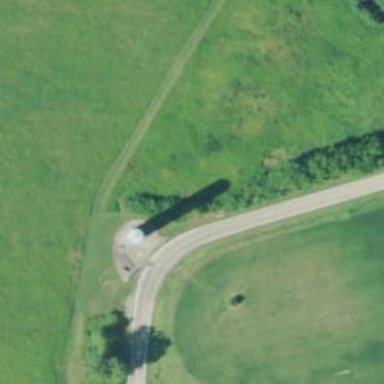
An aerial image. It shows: Water tower that is man-made.